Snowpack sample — Loveland Pass, Silver Plume, Colorado, USA (2/11/26, 12:00 PM MST)
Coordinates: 39.663, -105.886
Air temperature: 35 °F
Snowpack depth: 82 cm
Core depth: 40 cm
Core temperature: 23 °F
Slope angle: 13°, slope face: 12°
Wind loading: high
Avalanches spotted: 1
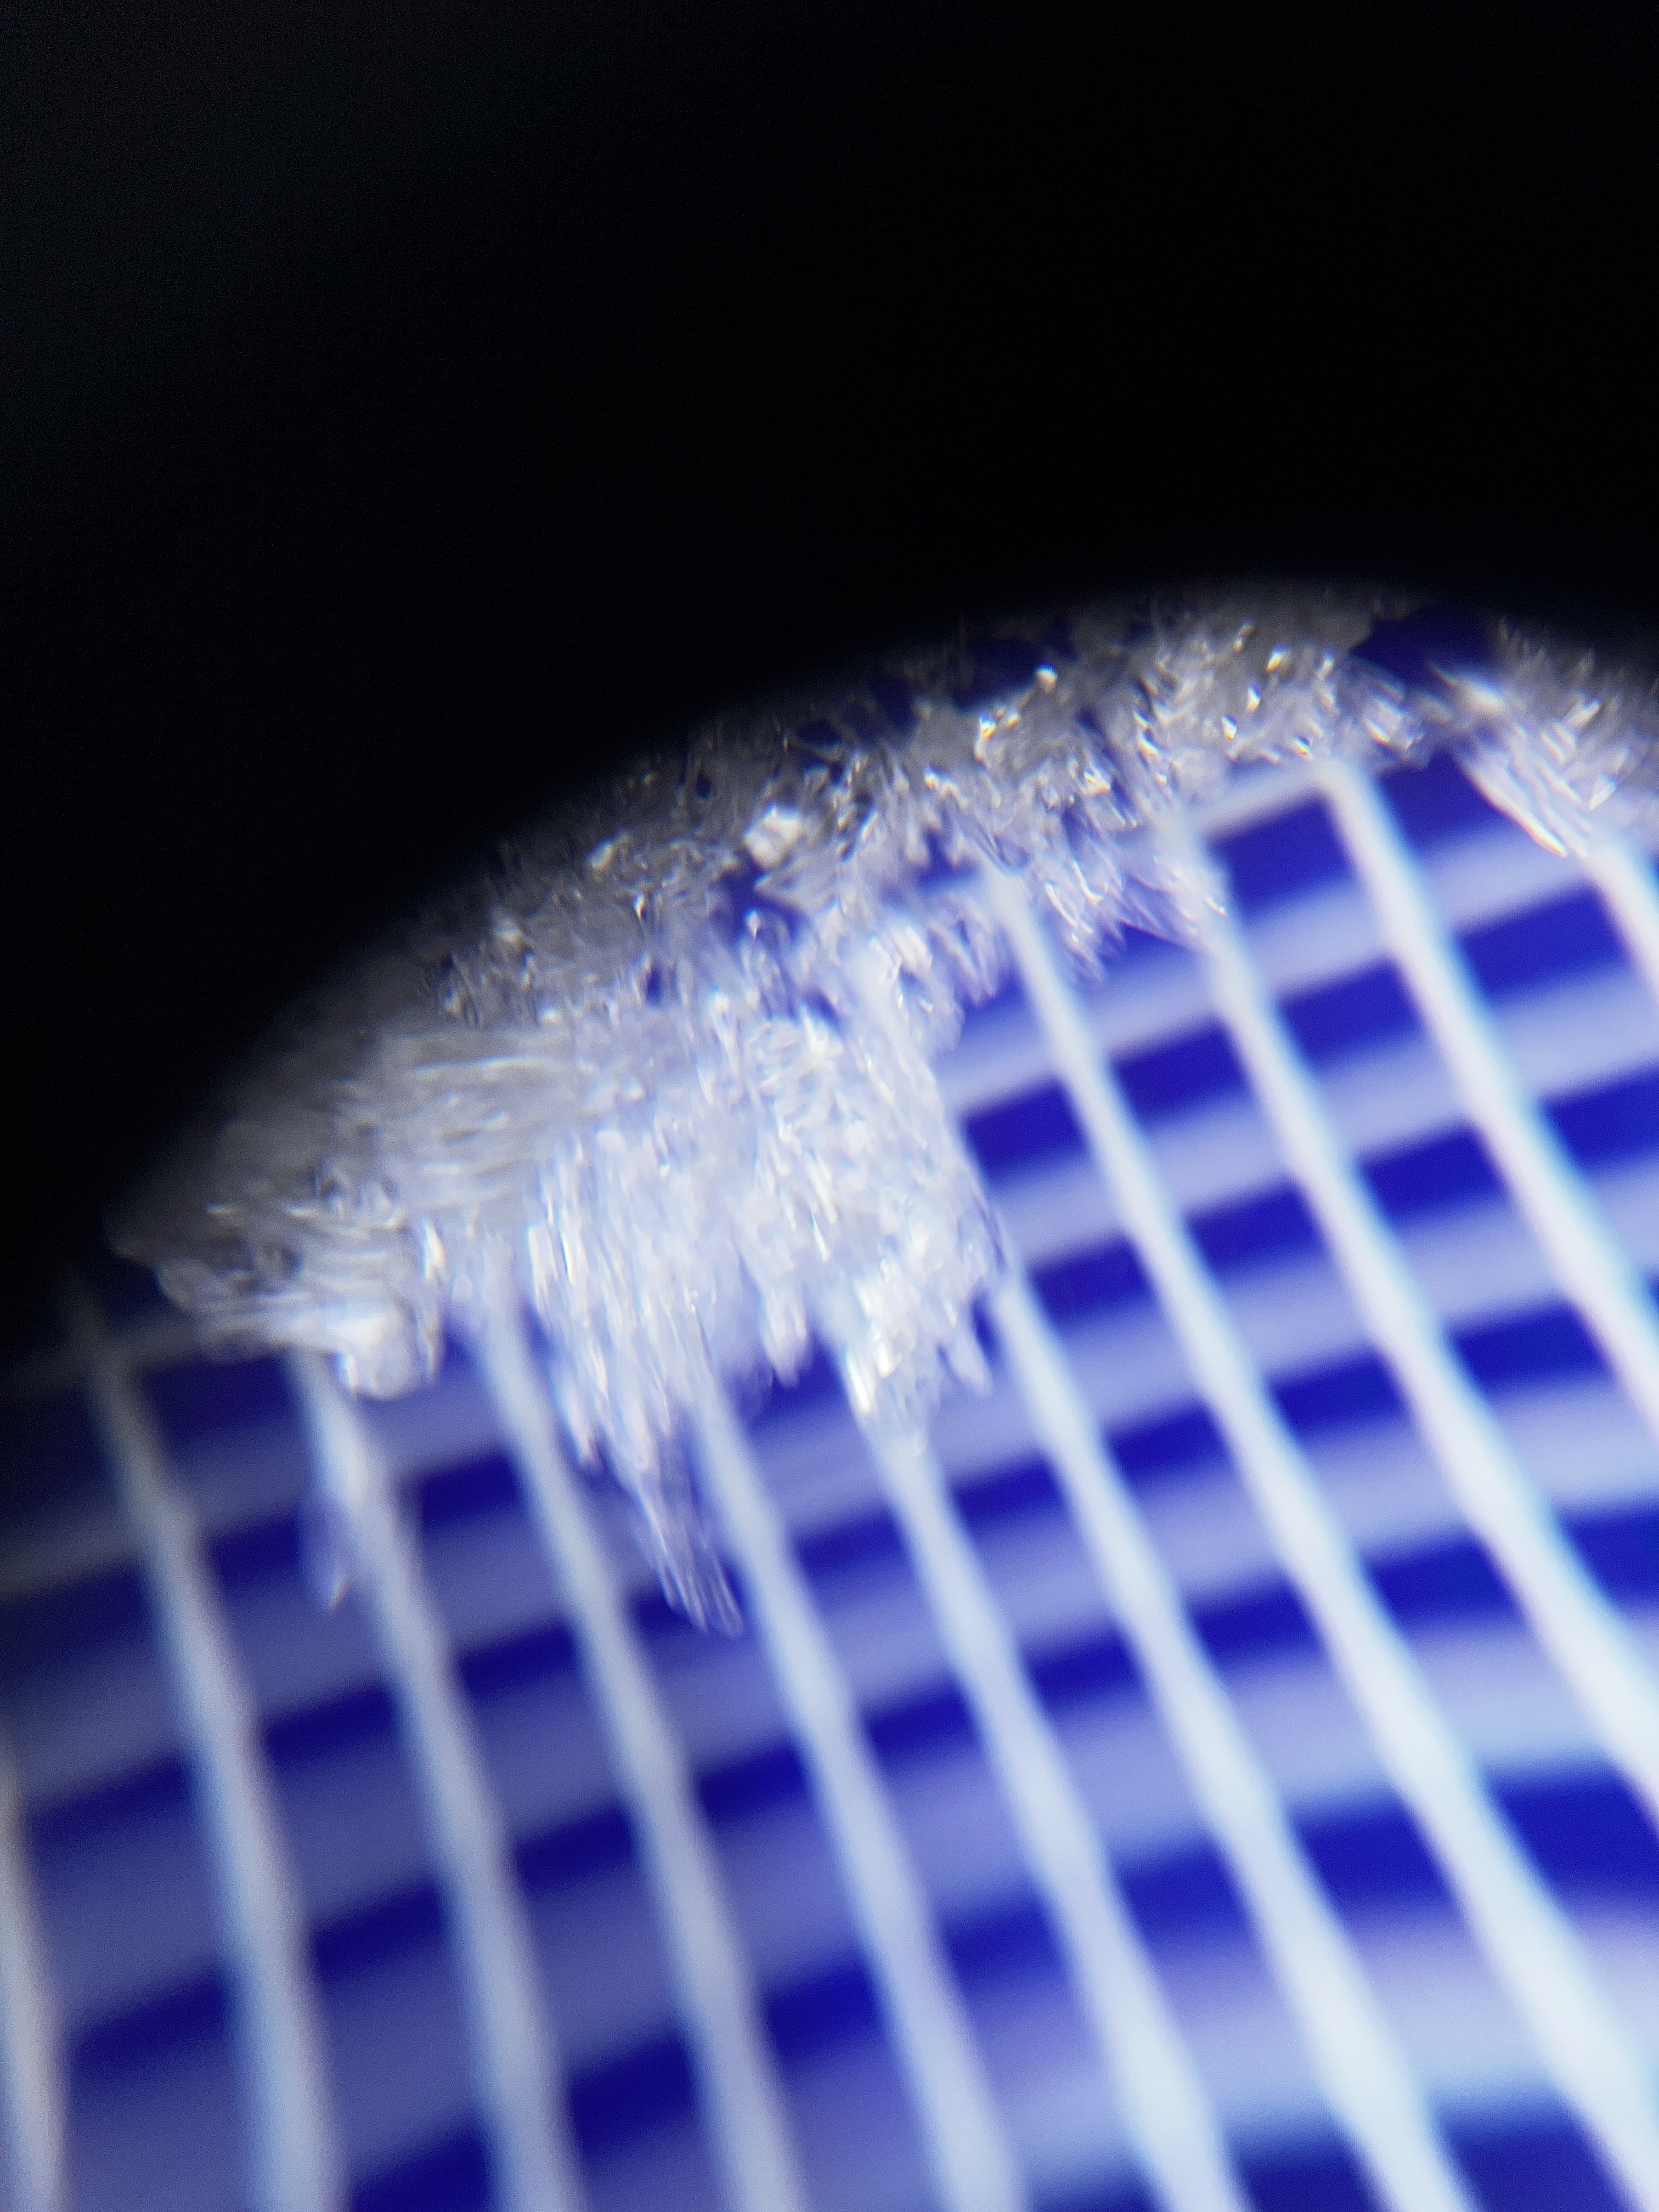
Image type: magnified_profile
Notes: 1 small avalanche spotted on the north side of the bowl, lots of wind loading